Interaction volume radius: 5 \u00c5
Interaction volume height: 10 \u00c5
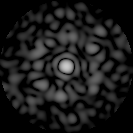
Disorder parameter: 0.84